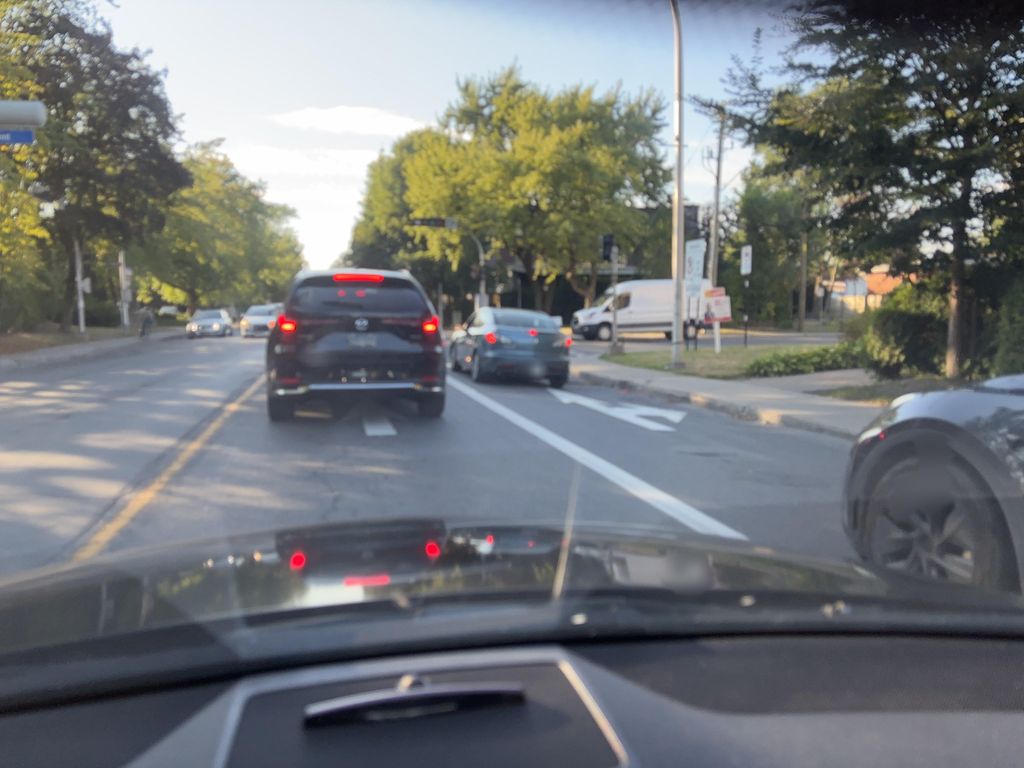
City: montreal